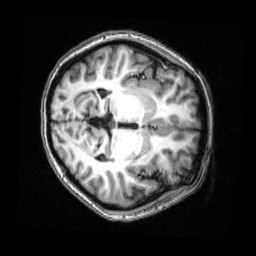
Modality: T1w
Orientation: axial
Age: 20
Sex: female
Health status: healthy
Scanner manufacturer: siemens
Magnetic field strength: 3 T
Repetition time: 2.53 s
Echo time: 0.00339 s